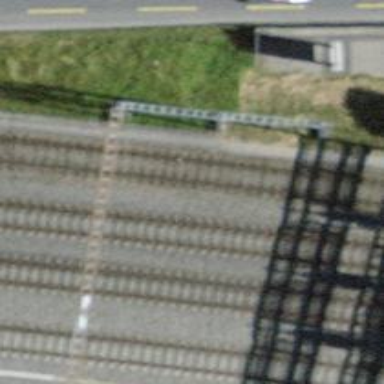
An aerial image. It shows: Single-track electrified railway with contact line.